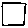
Label: square